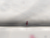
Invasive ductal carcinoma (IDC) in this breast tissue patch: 0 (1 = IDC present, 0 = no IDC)